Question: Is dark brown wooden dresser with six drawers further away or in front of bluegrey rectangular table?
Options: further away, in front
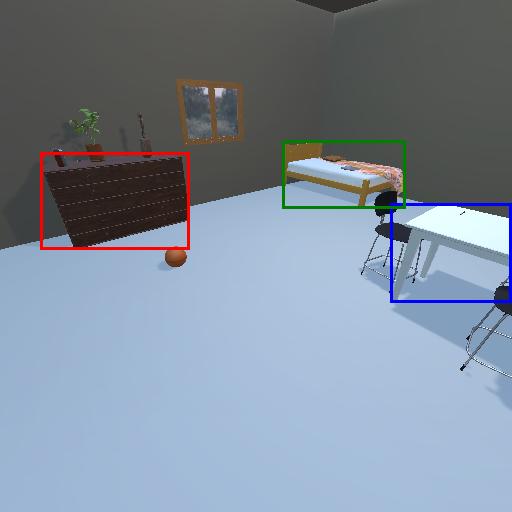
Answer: further away